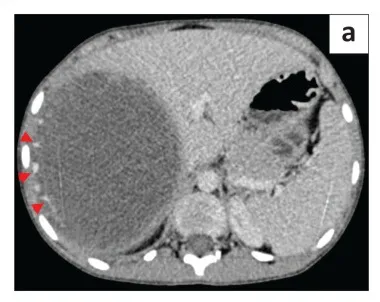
Axial contrast-enhanced CT images demonstrating the cystic appearance of the mass with eccentric internal vascularity (red arrow heads).
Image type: radiology (ct)